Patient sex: M
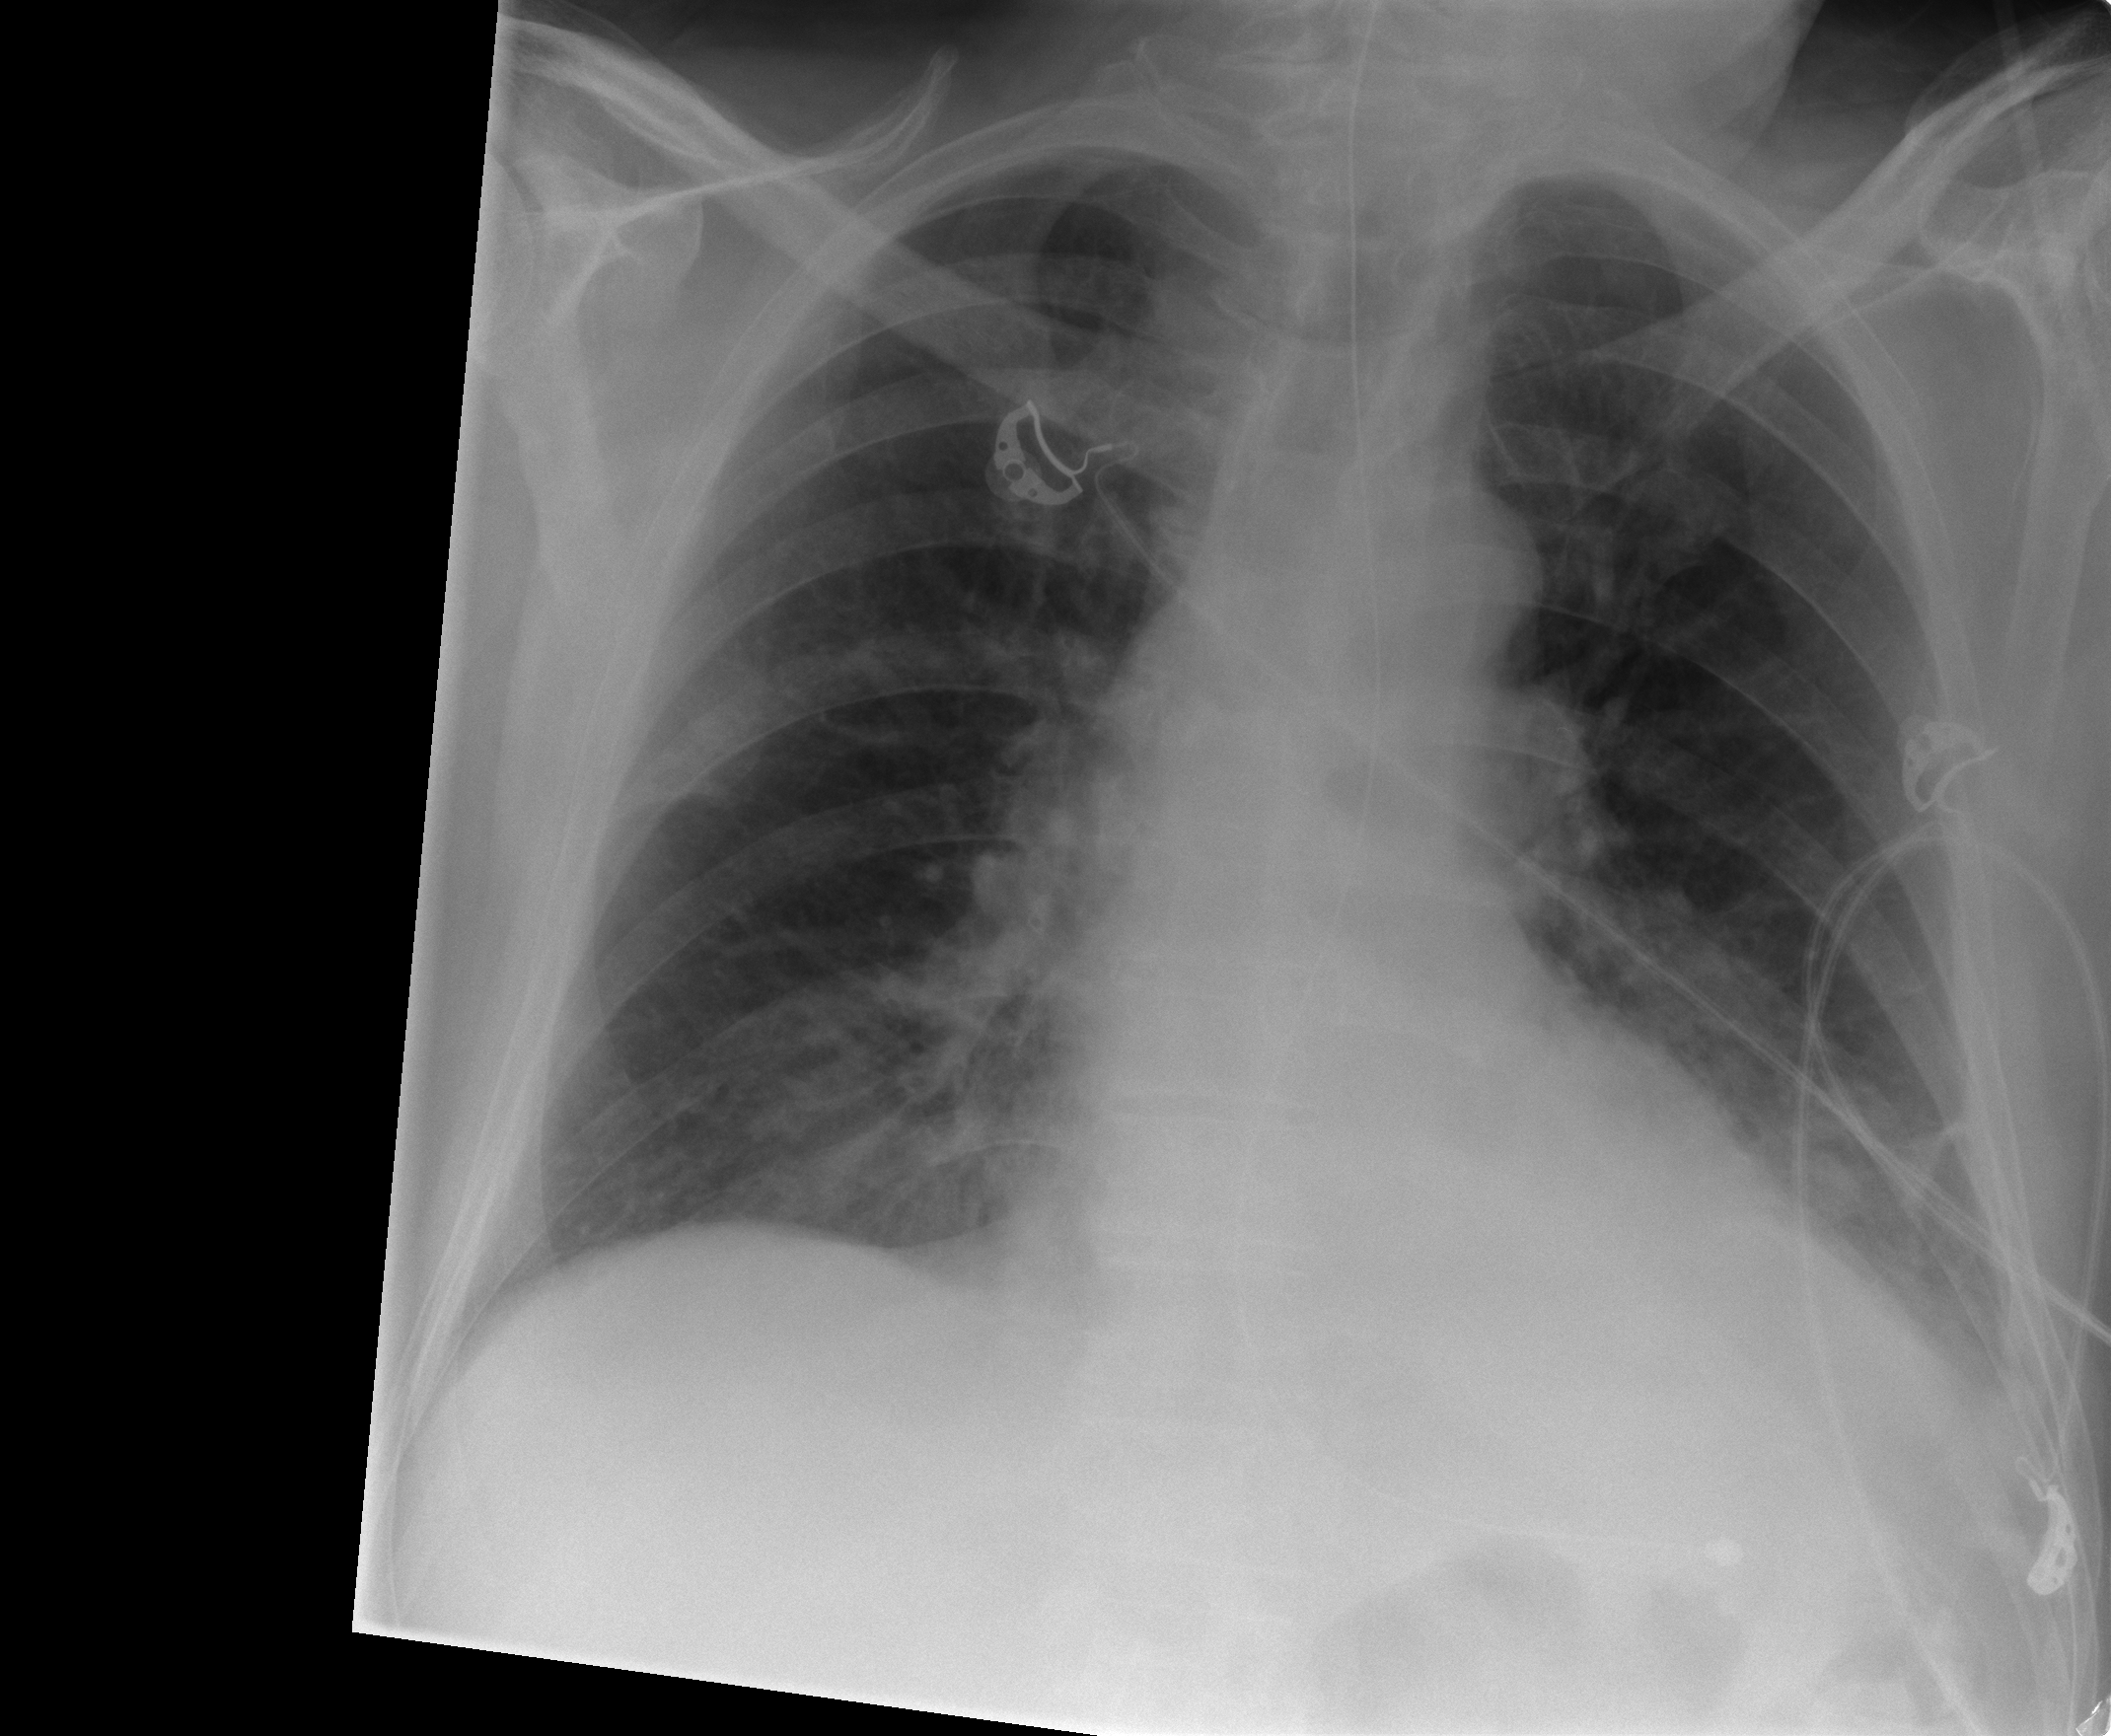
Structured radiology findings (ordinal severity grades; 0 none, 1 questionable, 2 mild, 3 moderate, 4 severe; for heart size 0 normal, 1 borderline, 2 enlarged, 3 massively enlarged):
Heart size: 0
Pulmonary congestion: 0
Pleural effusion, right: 0
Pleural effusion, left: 2
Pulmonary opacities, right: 1
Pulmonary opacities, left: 0
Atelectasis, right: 2
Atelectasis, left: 2